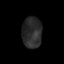
Tissue: lung
Cell type: Endothelial cells
Senescence score: 0.1823
Nuclear area (px): 605
Mean DAPI intensity: 42.243